Question: When I look at the javadoc for <URL> I see:
> The font ascent is the distance from the font's baseline to the top of most alphanumeric characters. Some characters in the Font might extend above the font ascent line.
But I wrote a quick demo program and I see this:

where the 4 horizontal lines for each row of text are:
- 'getDescent()'- - 'getAscent()'- 'getHeight()'
Notice the space between the getAscent() line and the top of the characters. I've looked at most of the fonts and sizes, and there's always this gap. (Whereas the font descent looks just right.)
'''
package com.example.fonts;
import java.awt.BorderLayout;
import java.awt.Dimension;
import java.awt.Font;
import java.awt.FontMetrics;
import java.awt.Graphics;
import java.awt.GraphicsEnvironment;
import java.awt.event.ActionEvent;
import java.awt.event.ActionListener;
import java.util.Arrays;
import javax.swing.JComboBox;
import javax.swing.JFrame;
import javax.swing.JPanel;
import javax.swing.JSpinner;
import javax.swing.JTextPane;
import javax.swing.SpinnerNumberModel;
import javax.swing.event.ChangeEvent;
import javax.swing.event.ChangeListener;
import javax.swing.event.DocumentEvent;
import javax.swing.event.DocumentListener;
public class FontMetricsExample extends JFrame
{
static final int marg = 10;
public FontMetricsExample()
{
super(FontMetricsExample.class.getSimpleName());
JPanel panel = new JPanel(new BorderLayout());
JPanel fontPanel = new JPanel(new BorderLayout());
final JTextPane textSource = new JTextPane();
textSource.setText("ABCDEFGHIJKLMNOPQRSTUVWXYZ
"
+"abcdefghijklmnopqrstuvwxyz
"
+"<PHONE>!@#$%^&*()[]{}");
final SpinnerNumberModel fontSizeModel =
new SpinnerNumberModel(18, 4, 32, 1);
final String fonts[] =
GraphicsEnvironment.getLocalGraphicsEnvironment()
.getAvailableFontFamilyNames();
final JComboBox fontFamilyBox = new JComboBox(fonts);
fontFamilyBox.setSelectedItem("Arial");
final JPanel text = new JPanel() {
@Override protected void paintComponent(Graphics g) {
super.paintComponent(g);
String fontFamilyName =
fonts[fontFamilyBox.getSelectedIndex()];
int fontSize = fontSizeModel.getNumber().intValue();
Font f = new Font(fontFamilyName, 0, fontSize);
g.setFont(f);
FontMetrics fm = g.getFontMetrics();
int lineHeight = fm.getHeight();
String[] s0 = textSource.getText().split("
");
int x0 = marg;
int y0 = getHeight()-marg-(marg+lineHeight)*s0.length;
for (int i = 0; i < s0.length; ++i)
{
y0 += marg+lineHeight;
String s = s0[i];
g.drawString(s, x0, y0);
int w = fm.stringWidth(s);
for (int yofs : Arrays.asList(
0, // baseline
-fm.getHeight(),
-fm.getAscent(),
fm.getDescent()))
{
g.drawLine(x0,y0+yofs,x0+w,y0+yofs);
}
}
}
};
final JSpinner fontSizeSpinner = new JSpinner(fontSizeModel);
fontSizeSpinner.getModel().addChangeListener(
new ChangeListener() {
@Override public void stateChanged(ChangeEvent e) {
text.repaint();
}
});
text.setMinimumSize(new Dimension(200,100));
text.setPreferredSize(new Dimension(400,150));
ActionListener repainter = new ActionListener() {
@Override public void actionPerformed(ActionEvent e) {
text.repaint();
}
};
textSource.getDocument().addDocumentListener(new DocumentListener() {
@Override public void changedUpdate(DocumentEvent e) {
text.repaint();
}
@Override public void insertUpdate(DocumentEvent e) {}
@Override public void removeUpdate(DocumentEvent e) {}
});
fontFamilyBox.addActionListener(repainter);
fontPanel.add(fontFamilyBox, BorderLayout.CENTER);
fontPanel.add(fontSizeSpinner, BorderLayout.EAST);
fontPanel.add(textSource, BorderLayout.SOUTH);
panel.add(fontPanel, BorderLayout.NORTH);
panel.add(text, BorderLayout.CENTER);
setContentPane(panel);
pack();
setDefaultCloseOperation(EXIT_ON_CLOSE);
}
public static void main(String[] args) {
new FontMetricsExample().setVisible(true);
}
}
'''
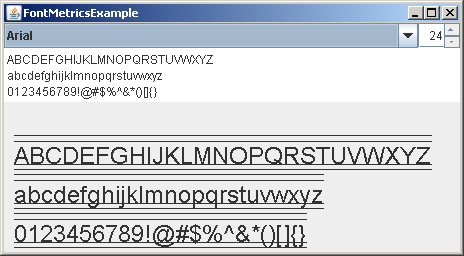
Answer: One possible reason is that this value takes into accounts letters with <URL>.
For example, adding the umlauts AOU shows that their trema are much closer to the ascent (although they still don't quite reach it).
Looking for a more general definition of ascent I find <URL>:
> [..] the spans the distance between the baseline and the top of the glyph that reaches farthest from the baseline. The ascent and descent may or may not include distance added by accents or diacritical marks.
So it seems that even within typography there is no precise, absolute definition.